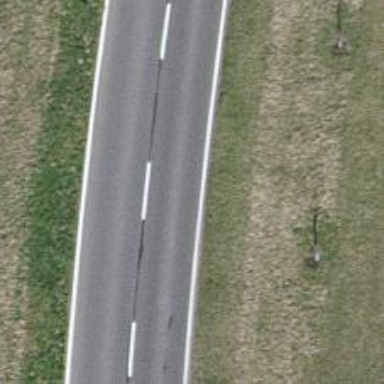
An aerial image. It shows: Secondary road with asphalt surface and lanes for cycling in both directions.